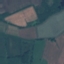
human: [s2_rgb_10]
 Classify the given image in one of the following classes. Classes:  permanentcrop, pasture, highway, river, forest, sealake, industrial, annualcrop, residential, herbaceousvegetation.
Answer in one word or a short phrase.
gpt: Pasture